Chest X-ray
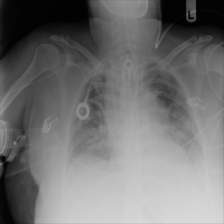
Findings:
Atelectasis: negative
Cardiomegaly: negative
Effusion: positive
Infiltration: positive
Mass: negative
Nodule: negative
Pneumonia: negative
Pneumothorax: negative
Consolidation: negative
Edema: negative
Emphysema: negative
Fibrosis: negative
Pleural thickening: negative
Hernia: negative